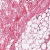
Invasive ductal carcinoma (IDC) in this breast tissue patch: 0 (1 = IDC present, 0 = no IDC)